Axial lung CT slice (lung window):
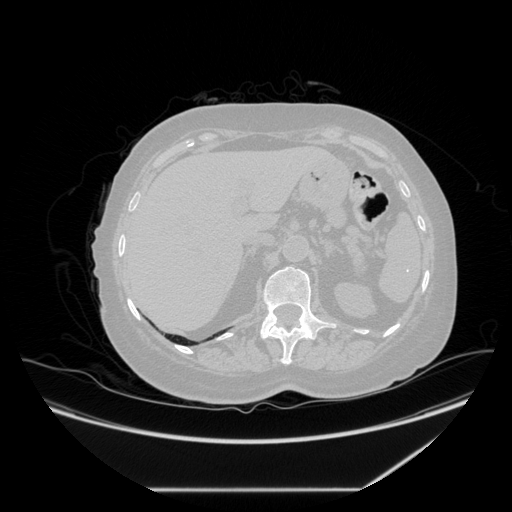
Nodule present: no